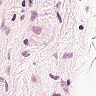
Metastatic tissue present: no